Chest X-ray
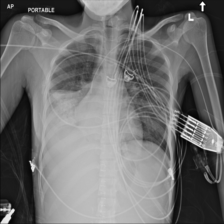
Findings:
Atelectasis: negative
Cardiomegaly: negative
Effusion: negative
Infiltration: negative
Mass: negative
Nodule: negative
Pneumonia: negative
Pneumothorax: negative
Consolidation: positive
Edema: negative
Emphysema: negative
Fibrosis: negative
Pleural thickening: negative
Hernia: negative